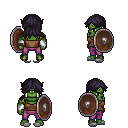
a pixel art fantasy rpg character, male body template, orc, green skin, brown pirate shirt, magenta pants, raven loose hair, white cloth bracers, white slippers, shield, four views (front, back, left, right), 2x2 character sprite sheet, small pixel art, hard edges, no anti-aliasing